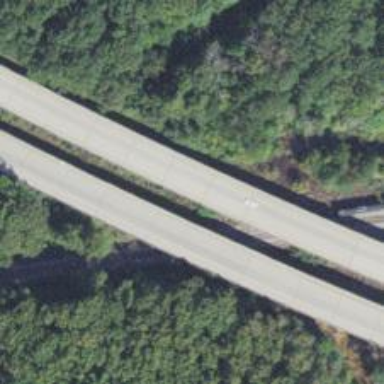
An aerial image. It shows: Beam bridge on motorway.